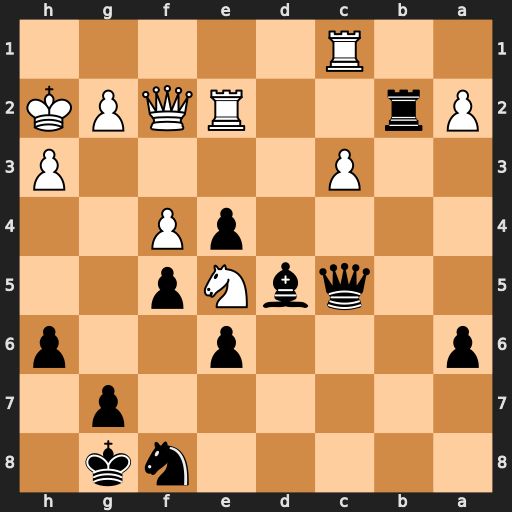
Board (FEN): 5nk1/6p1/p3p2p/2qbNp2/4pP2/2P4P/Pr2RQPK/2R5
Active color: b
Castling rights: -
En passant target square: -
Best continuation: Qxf2 Rxf2 Rxf2